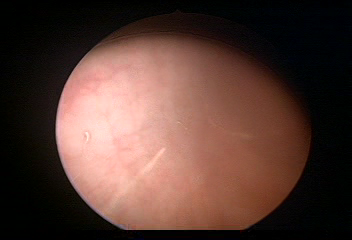
Modality: WLC
Class: Normal mucosa
Bladder cancer association: No